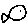
Label: fish